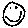
Label: smiley face